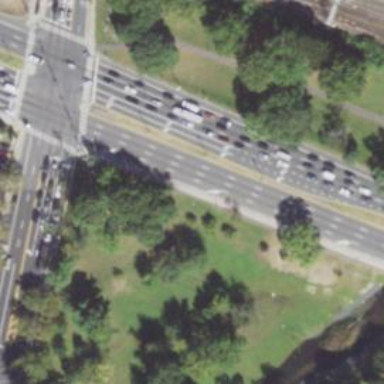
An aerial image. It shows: Trunk highway.